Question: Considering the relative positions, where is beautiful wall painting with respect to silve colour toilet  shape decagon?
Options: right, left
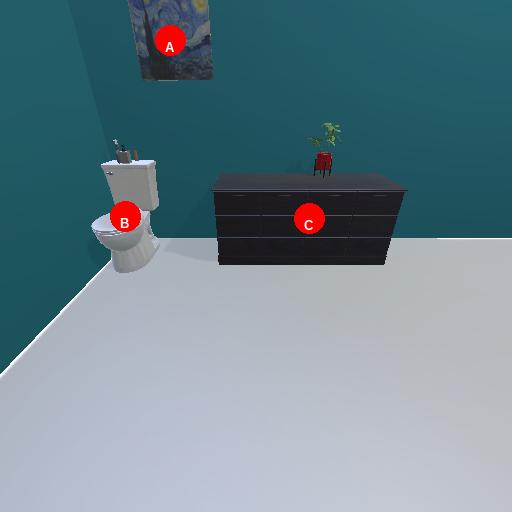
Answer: right